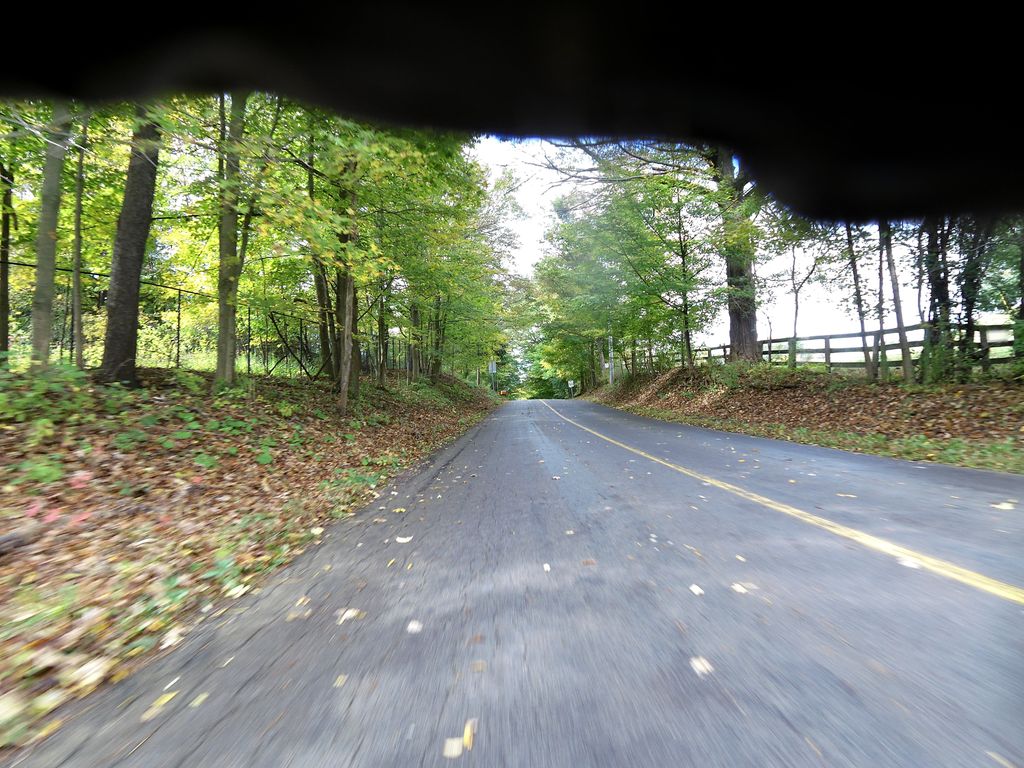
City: hamilton